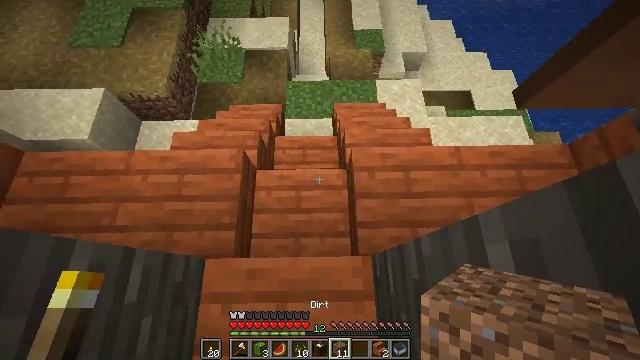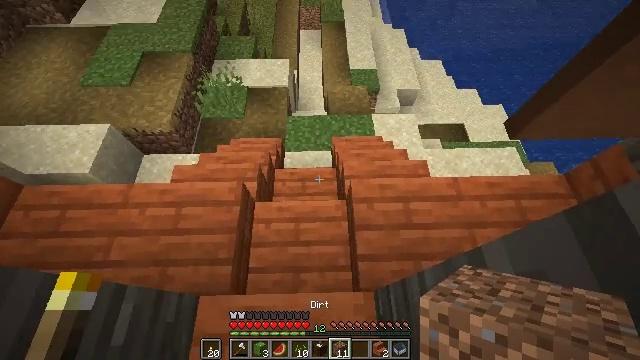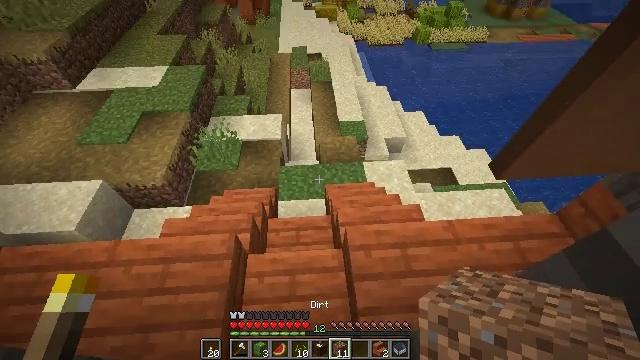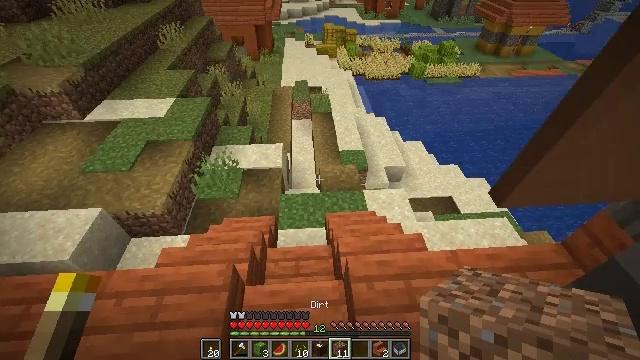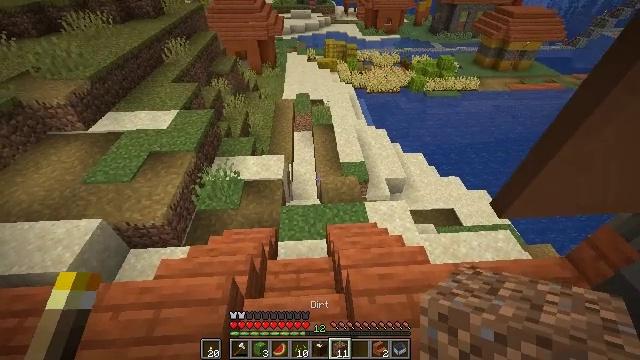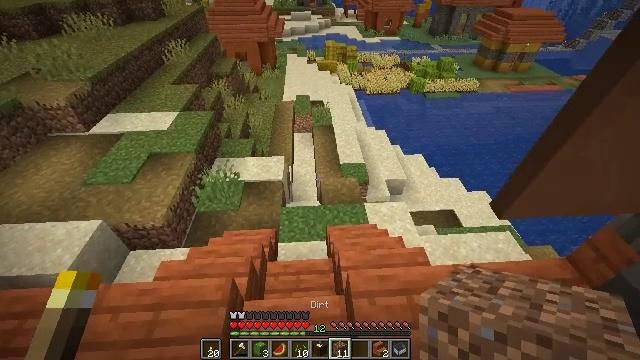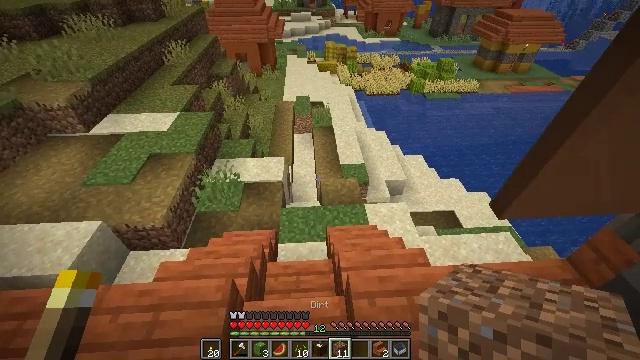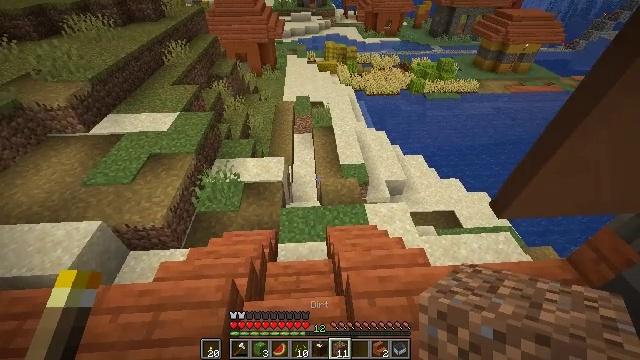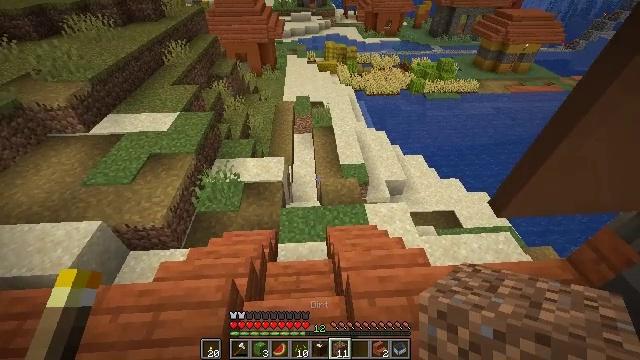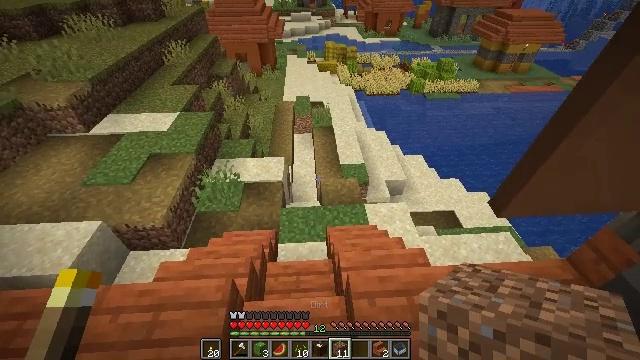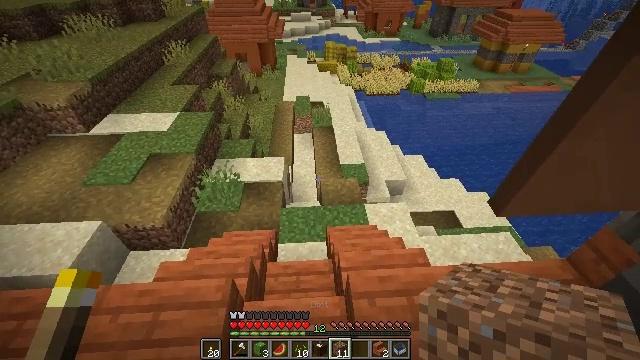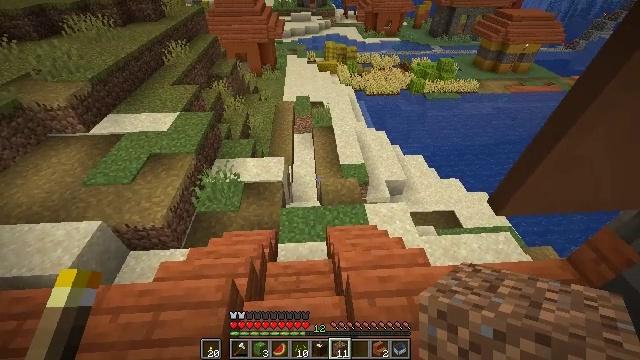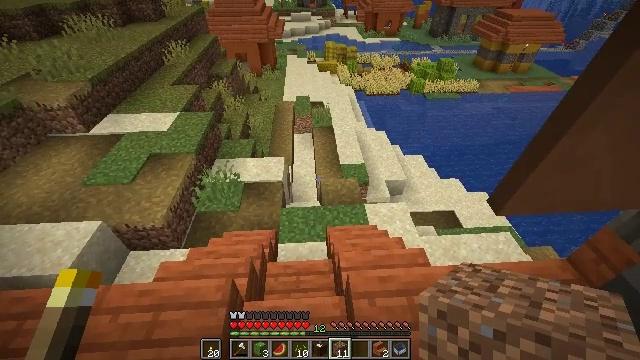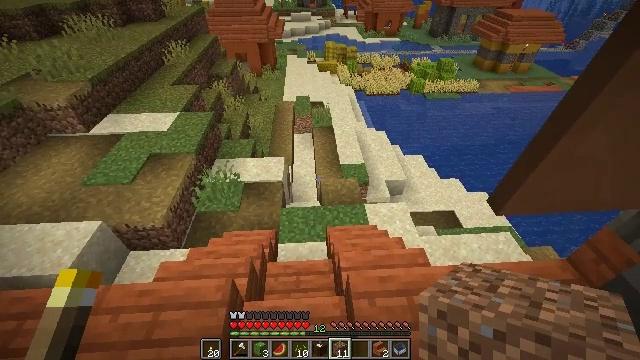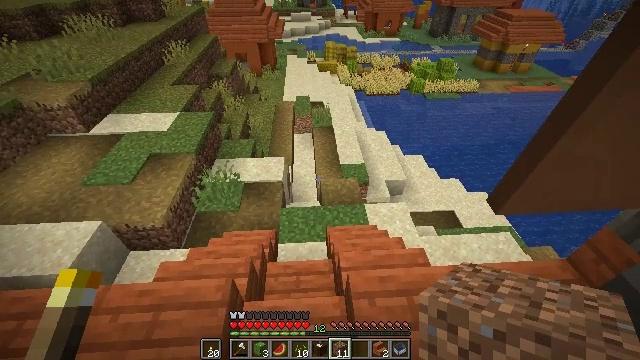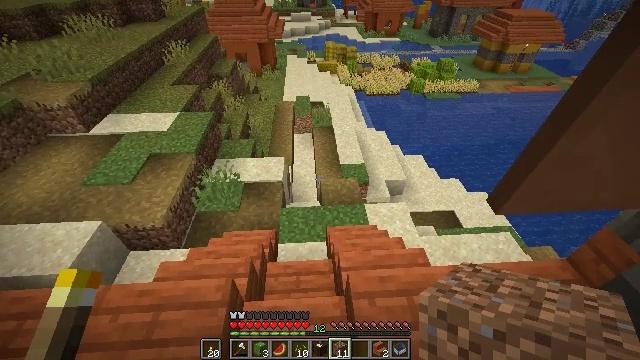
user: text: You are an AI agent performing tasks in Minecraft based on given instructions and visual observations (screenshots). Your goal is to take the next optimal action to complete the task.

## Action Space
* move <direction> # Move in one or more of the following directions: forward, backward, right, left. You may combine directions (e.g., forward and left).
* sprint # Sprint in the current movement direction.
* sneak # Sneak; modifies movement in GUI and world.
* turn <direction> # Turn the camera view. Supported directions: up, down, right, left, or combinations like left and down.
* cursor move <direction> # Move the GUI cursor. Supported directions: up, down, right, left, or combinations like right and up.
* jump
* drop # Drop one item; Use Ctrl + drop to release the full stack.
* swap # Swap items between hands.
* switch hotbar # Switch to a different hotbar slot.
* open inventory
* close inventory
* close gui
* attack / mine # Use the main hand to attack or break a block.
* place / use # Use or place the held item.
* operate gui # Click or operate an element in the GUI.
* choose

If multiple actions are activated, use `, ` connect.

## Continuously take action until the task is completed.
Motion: motion action
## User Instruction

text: Remove the acacia stairs from the structure.
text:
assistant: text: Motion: turn up
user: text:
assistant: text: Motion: turn right and up
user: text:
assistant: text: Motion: turn up
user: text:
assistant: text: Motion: turn up
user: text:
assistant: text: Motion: no_op
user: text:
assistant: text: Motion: no_op
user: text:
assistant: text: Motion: no_op
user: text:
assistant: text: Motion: no_op
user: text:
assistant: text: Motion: no_op
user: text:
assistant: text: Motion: no_op
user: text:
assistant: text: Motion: no_op
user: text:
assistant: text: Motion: no_op
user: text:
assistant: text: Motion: no_op
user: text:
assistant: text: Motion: no_op
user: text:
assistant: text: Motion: no_op
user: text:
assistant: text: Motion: no_op
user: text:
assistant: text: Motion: no_op
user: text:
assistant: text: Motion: no_op
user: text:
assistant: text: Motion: no_op
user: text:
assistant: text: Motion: no_op
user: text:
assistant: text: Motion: no_op
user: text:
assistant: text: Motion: no_op
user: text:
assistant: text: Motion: no_op
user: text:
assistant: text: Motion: turn up
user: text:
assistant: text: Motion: turn left and up
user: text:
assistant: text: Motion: turn left and up
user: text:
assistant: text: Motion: turn up
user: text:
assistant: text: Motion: turn up
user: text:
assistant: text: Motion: no_op
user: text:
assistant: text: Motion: no_op